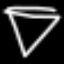
Label: diamond